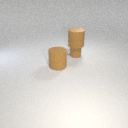
large brown rubber cylinder above small brown rubber cylinder